Question: I found this html for menu:
'''
<li class="dropdown" style="float:right">
<a class="dropdown-toggle" data-toggle="dropdown" href="#">
Add filter
<b class="caret"></b>
</a>
<ul class="dropdown-menu" id="filters" style="left:auto; right:0;">
<li>
<a data-field-label="Title" data-field-name="title" data-field-options="" data-field-type="string" data-field-value="" href="#">Title</a>
</li>
<li>
<a data-field-label="Book type" data-field-name="book_type" data-field-options="" data-field-type="string" data-field-value="" href="#">Book type</a>
</li>
<li>
<a data-field-label="Category" data-field-name="category" data-field-options="" data-field-type="belongs_to_association" data-field-value="" href="#">Category</a>
</li>
<li>
<a data-field-label="Detail" data-field-name="detail" data-field-options="" data-field-type="text" data-field-value="" href="#">Detail</a>
</li>
</ul>
</li>
'''

When I click on Add Filter the console logs:
'Uncaught TypeError: Object [object Object] has no method 'tooltip''
- -
Please give me some advice for this issue.
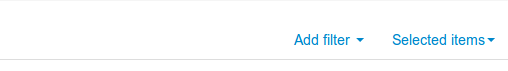
Answer: Oh, Sorry for noise, I has found out my problem
The gem twister-bootstrap-rails isn't compatible with rails_admin. Just remove this line in GEMFILE, then rake assets:clean, and finally run bundle again, the javascript worked.
My answer is found at <URL>